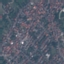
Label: Residential